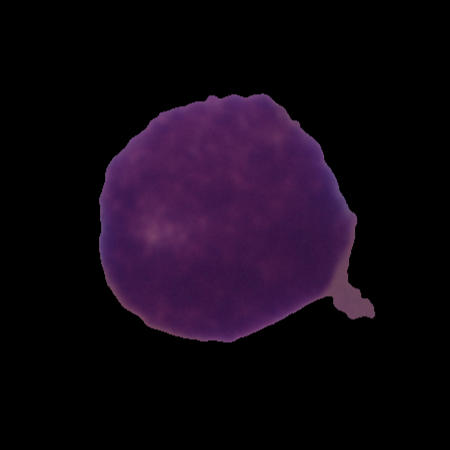
Label: cancer